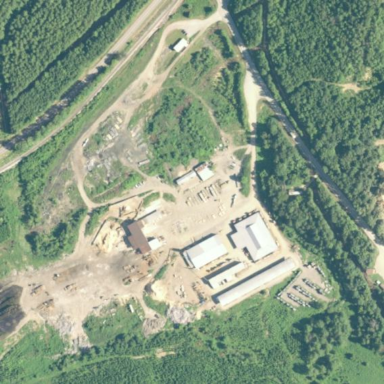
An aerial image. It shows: Industrial area featuring sawmill. It is works site amidst industrial land use.